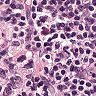
Metastatic tissue present: yes